Field crop: maize
Growth stage: 1
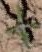
Species: atriplex